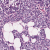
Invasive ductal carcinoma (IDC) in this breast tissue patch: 1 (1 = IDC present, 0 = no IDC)